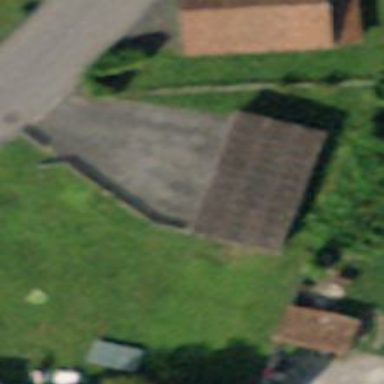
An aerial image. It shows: Garage building.